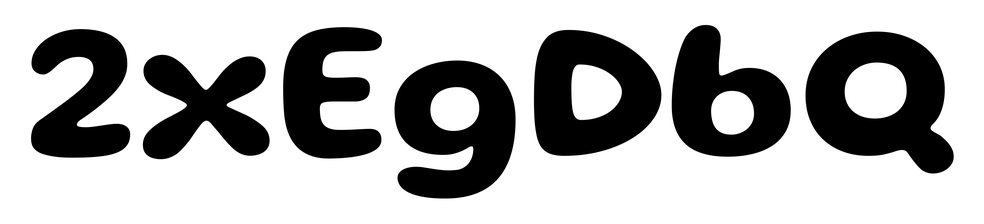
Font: Gluten_SemiBold